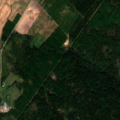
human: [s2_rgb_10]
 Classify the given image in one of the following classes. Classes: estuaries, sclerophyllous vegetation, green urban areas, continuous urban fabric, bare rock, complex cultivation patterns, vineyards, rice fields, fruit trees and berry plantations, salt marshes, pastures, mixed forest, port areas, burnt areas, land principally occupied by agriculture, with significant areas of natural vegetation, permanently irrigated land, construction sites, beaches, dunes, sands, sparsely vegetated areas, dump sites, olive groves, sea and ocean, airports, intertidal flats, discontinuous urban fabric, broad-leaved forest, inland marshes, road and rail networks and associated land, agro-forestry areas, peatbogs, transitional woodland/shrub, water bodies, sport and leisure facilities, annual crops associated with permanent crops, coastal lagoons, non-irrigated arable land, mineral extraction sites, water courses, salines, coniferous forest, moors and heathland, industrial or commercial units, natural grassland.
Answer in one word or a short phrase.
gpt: non-irrigated arable land, coniferous forest, mixed forest, transitional woodland/shrub